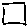
Label: square